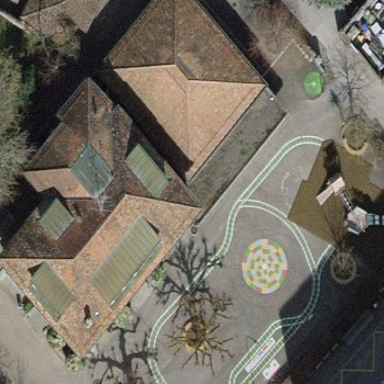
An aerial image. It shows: School.